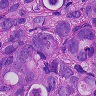
Metastatic tissue present: yes